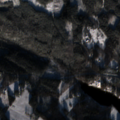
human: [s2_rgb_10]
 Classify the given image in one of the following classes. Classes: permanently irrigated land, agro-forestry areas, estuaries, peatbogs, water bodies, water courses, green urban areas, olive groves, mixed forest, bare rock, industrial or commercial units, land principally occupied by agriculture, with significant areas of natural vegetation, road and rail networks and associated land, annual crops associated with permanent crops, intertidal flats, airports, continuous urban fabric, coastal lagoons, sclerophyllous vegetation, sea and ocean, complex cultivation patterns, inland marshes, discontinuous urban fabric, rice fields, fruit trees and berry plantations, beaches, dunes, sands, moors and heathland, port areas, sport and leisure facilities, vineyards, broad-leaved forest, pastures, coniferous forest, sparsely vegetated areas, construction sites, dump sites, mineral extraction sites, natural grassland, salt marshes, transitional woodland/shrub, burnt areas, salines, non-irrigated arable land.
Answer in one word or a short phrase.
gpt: land principally occupied by agriculture, with significant areas of natural vegetation, coniferous forest, mixed forest, transitional woodland/shrub, water bodies